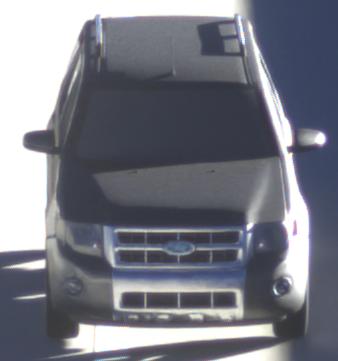
Make: Ford
Model: Escape Hybrid
Detailed model: -
Model produced from: 2004
Model produced until: 2012
Doors: 5
Color: gray
Road condition: dry road
Daytime: sunrise or sunset
Contrast: high contrast